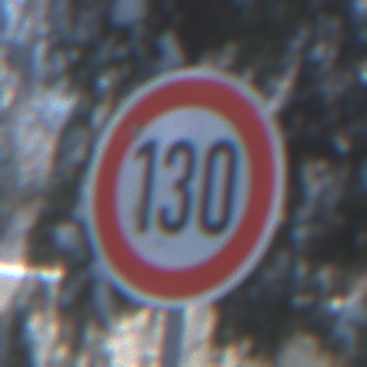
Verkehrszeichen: Geschwindigkeit130
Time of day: MorningAfternoon
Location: Outdoor (Nature)
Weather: Clear
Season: Winter
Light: Natural